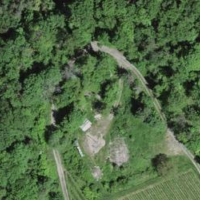
EUNIS habitat code: 24
Species observed at this site:
Certhia brachydactyla
Corvus corone
Turdus philomelos
Dendrocopos major
Turdus viscivorus
Aegithalos caudatus
Buteo buteo
Sylvia atricapilla
Phylloscopus collybita
Poecile palustris
Dendrocoptes medius
Erithacus rubecula
Hygromia cinctella
Dryocopus martius
Phoenicurus ochruros
Sitta europaea
Garrulus glandarius
Picus viridis
Tanacetum vulgare
Cyanistes caeruleus
Anas platyrhynchos
Sturnus vulgaris
Troglodytes troglodytes
Fringilla coelebs
Clematis vitalba
Lamium maculatum
Columba palumbus
Turdus merula
Tettigonia viridissima
Parus major
Hirundo rustica
Columba oenas
Milvus milvus